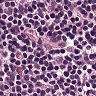
Metastatic tissue present: no